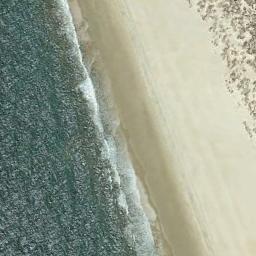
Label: beach